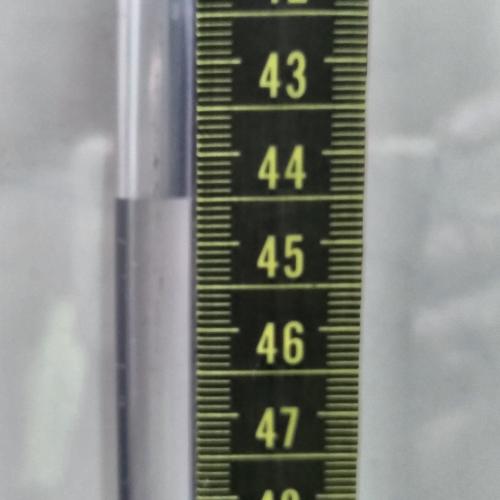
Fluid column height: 44.5 cm